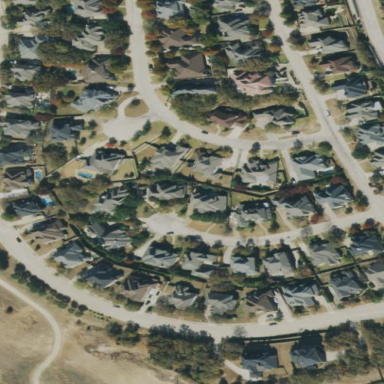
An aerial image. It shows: Residential neighbourhood.